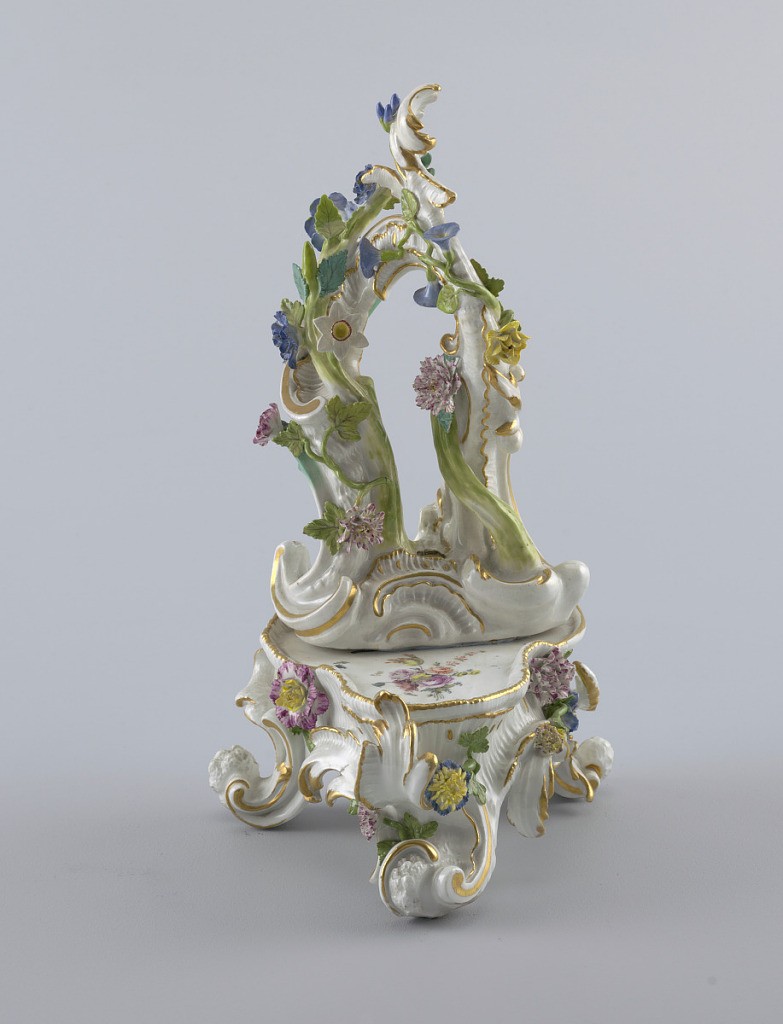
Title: Floral Arch on Stand (One of a Pair)
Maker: Meissen Porcelain Manufactory, German, active from 1710 to the present
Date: ca. 1745
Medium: hard paste porcelain, vitreous enamel, gold
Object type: figure and stand
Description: Stand on scrolling foot. Floral archway on a rocaille flourish.